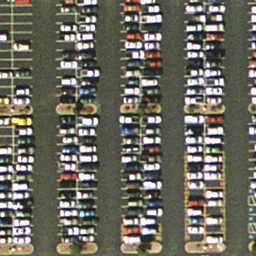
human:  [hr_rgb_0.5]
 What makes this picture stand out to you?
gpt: parking lot